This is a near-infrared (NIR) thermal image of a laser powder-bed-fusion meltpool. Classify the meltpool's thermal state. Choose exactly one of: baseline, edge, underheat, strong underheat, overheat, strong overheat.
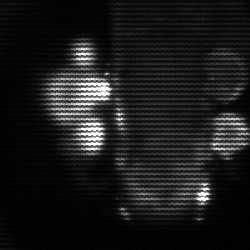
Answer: strong underheat